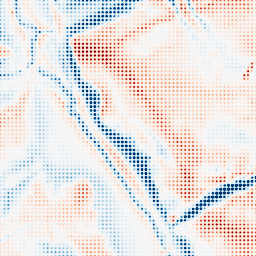
Category: multiscale
Decomposition family: dog
Decomposition parameters: sigma_low: 1
sigma_high: 10
Upsampling method: sinc_hamming
Upsampling parameters: scale: 8
kernel_size: 4
Upsampling scale: 8